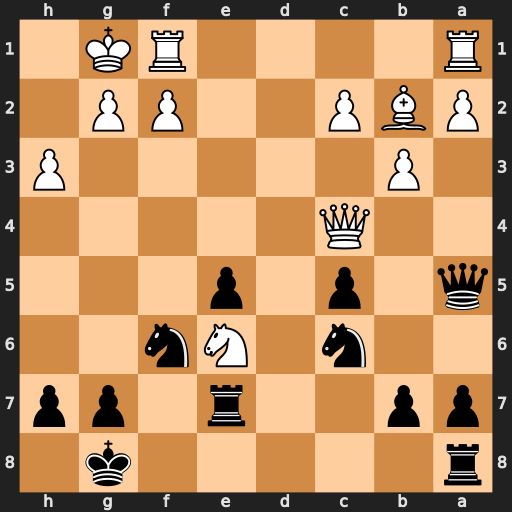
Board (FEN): r5k1/pp2r1pp/2n1Nn2/q1p1p3/2Q5/1P5P/PBP2PP1/R4RK1
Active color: b
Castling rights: -
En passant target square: -
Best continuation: b5 Qxc5 Rxe6